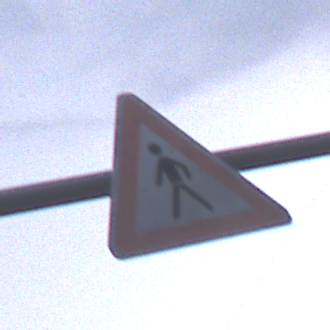
Verkehrszeichen: FussgaengerRechts
Umgebung: Outdoor, Urban
Tageszeit: SunriseSunset
Wetter: PartlyCloudy
Licht: Natural
Jahreszeit: NotSpecified
Kontrast: LowContrast